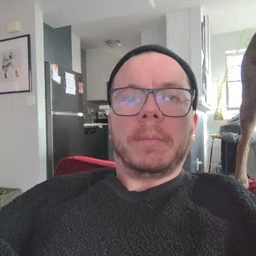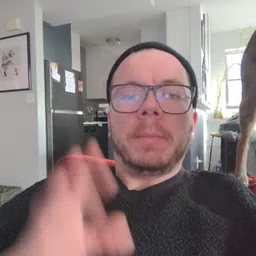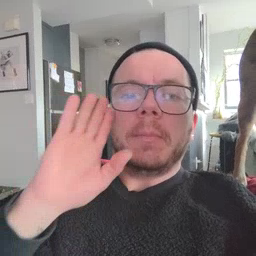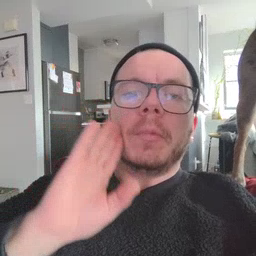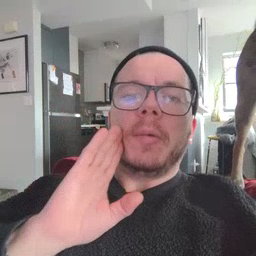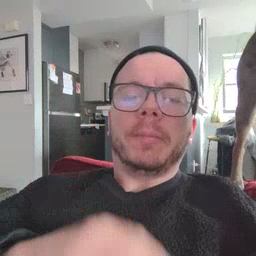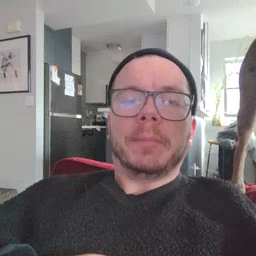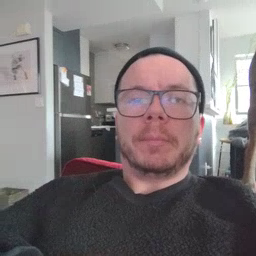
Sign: brown